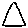
Label: triangle